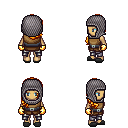
a pixel art fantasy rpg character, female body template, human, tanned skin, leather chest armor, metal pants, light blonde right-swept hairstyle, chain hood, gold gloves, gray slippers, four views (front, back, left, right), 2x2 character sprite sheet, small pixel art, hard edges, no anti-aliasing